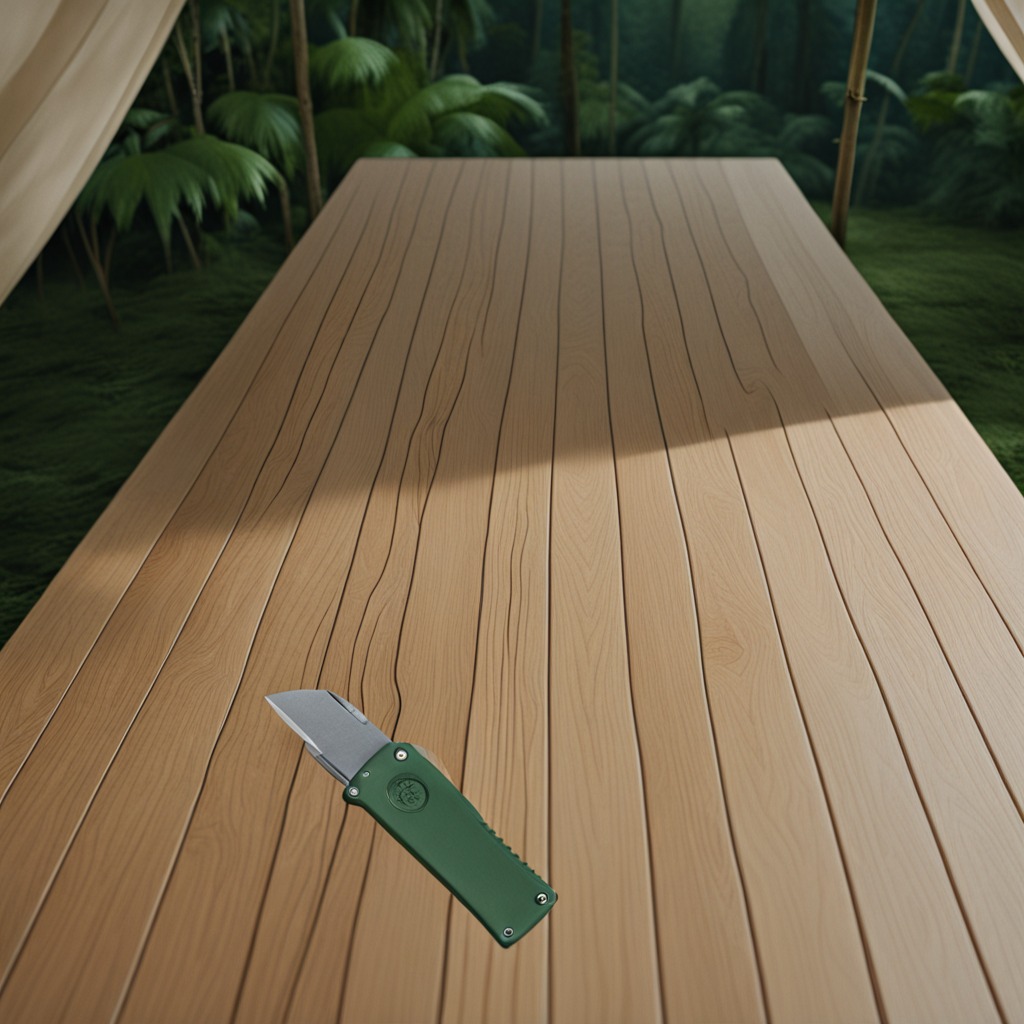
A utility knife is lying on a clean wooden table inside a jungle field workshop tent.